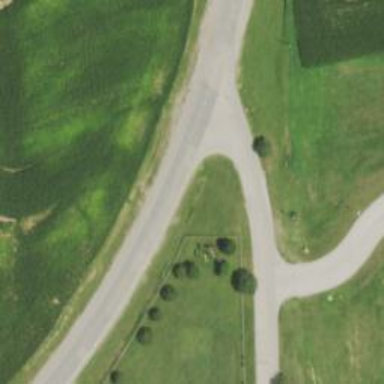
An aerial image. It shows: Unclassified road.